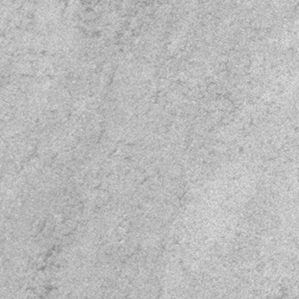
Label: frost